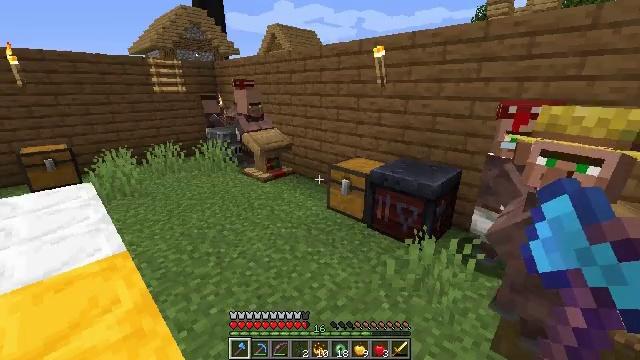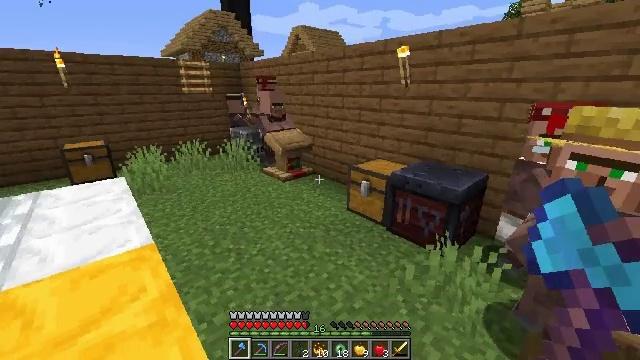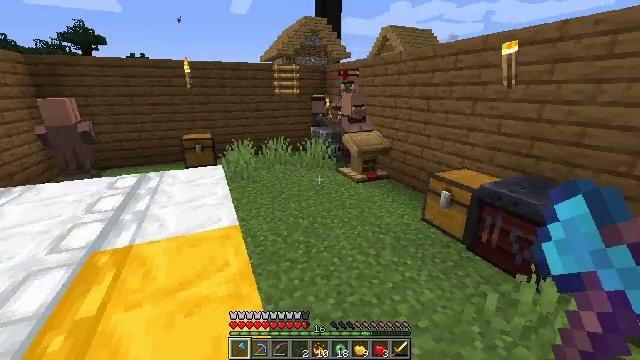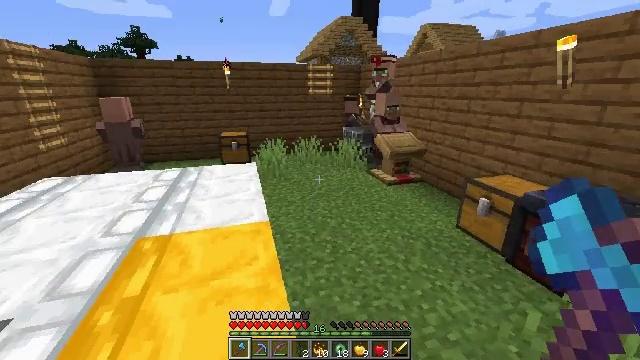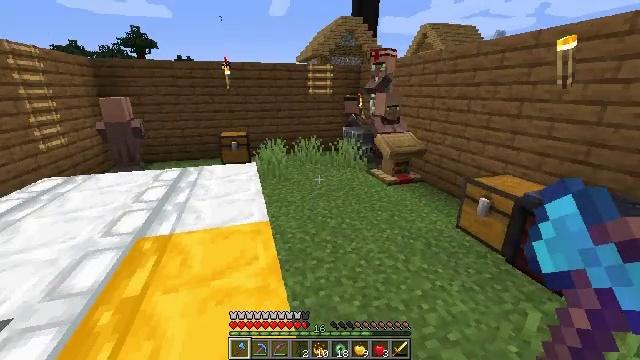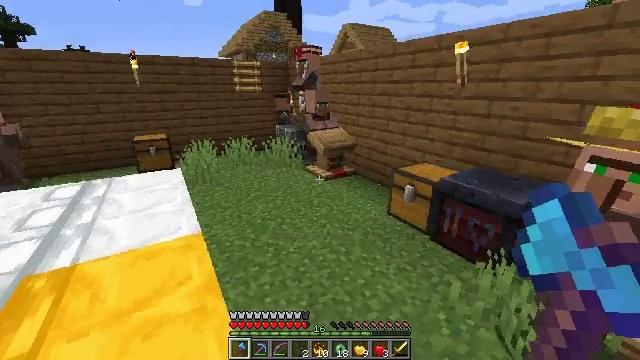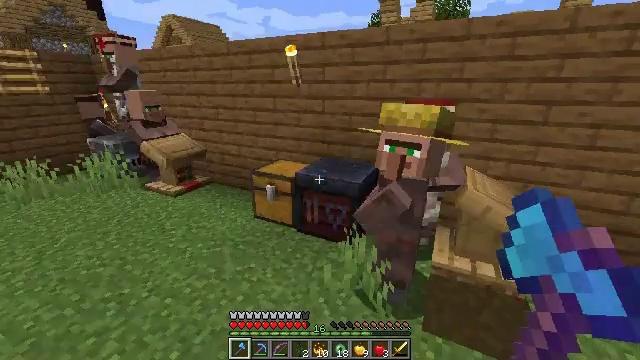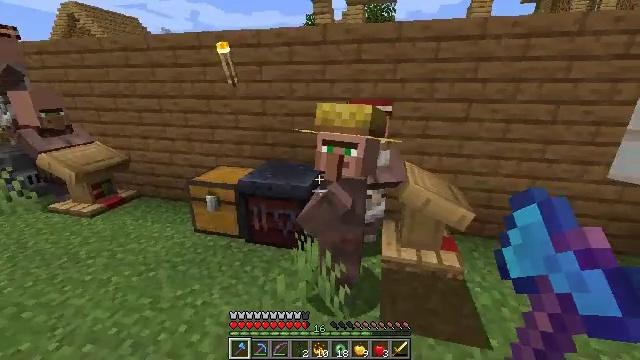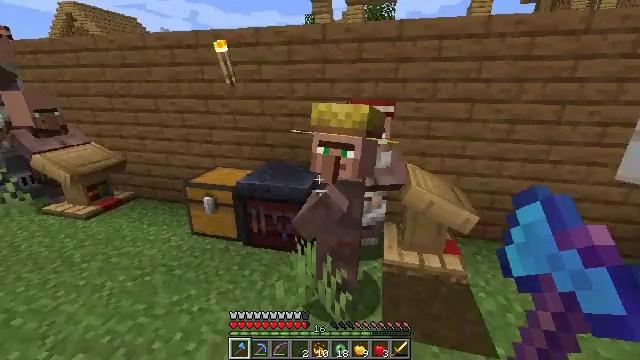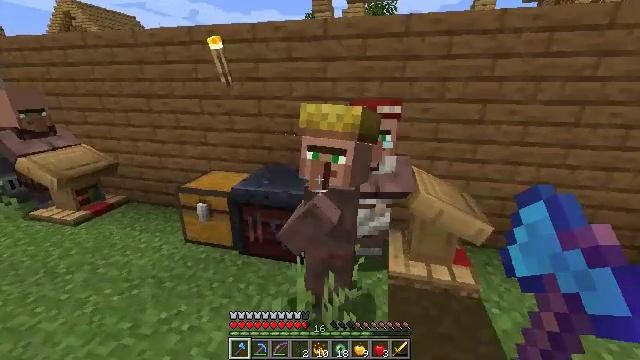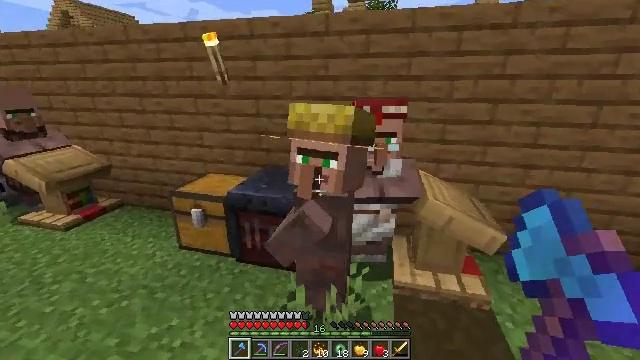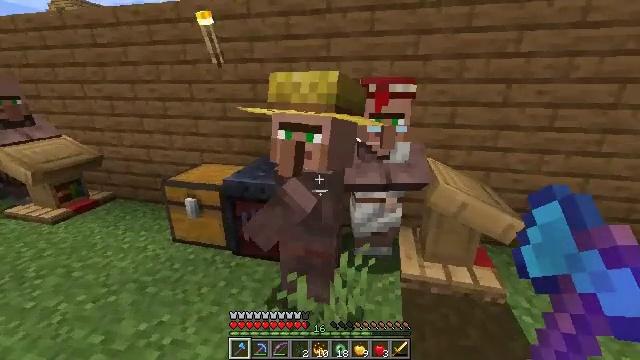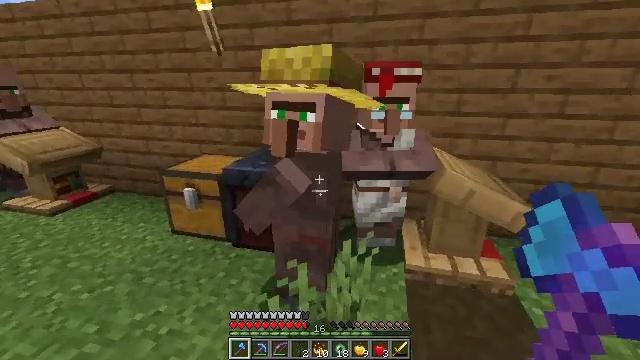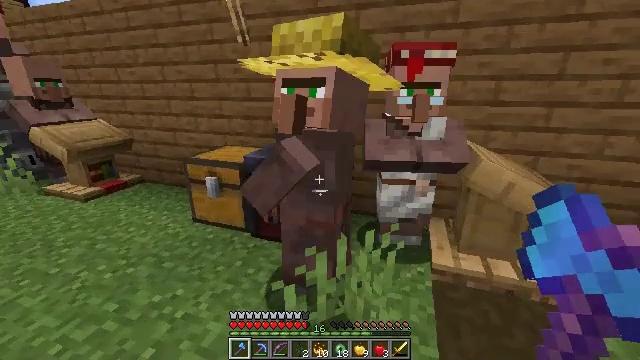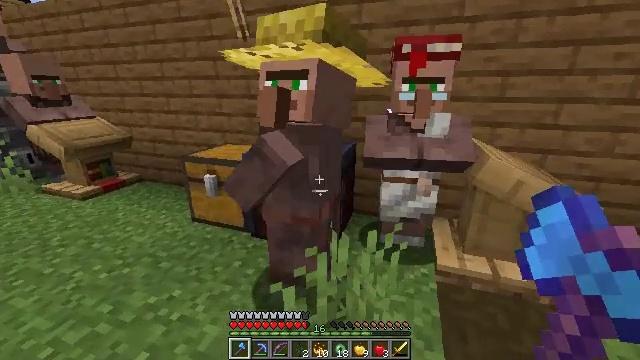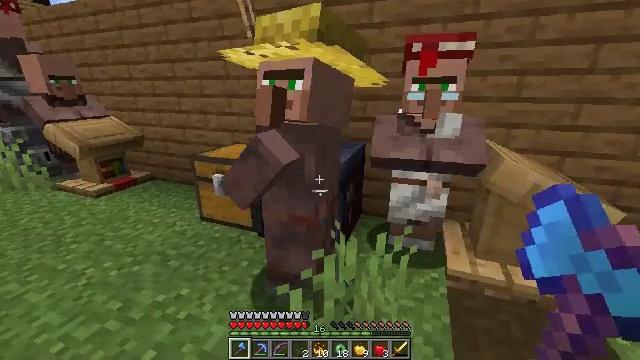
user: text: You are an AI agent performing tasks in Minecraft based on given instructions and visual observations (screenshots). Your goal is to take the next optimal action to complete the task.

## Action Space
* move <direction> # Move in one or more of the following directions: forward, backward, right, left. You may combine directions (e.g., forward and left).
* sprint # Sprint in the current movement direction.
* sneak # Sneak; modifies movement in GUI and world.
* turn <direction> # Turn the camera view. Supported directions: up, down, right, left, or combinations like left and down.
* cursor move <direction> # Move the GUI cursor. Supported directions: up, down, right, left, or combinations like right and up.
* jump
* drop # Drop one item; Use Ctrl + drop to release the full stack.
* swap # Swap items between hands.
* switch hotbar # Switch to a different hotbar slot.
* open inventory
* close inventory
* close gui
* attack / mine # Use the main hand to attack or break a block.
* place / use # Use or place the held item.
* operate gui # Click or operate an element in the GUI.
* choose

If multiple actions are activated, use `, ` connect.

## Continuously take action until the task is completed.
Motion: motion action
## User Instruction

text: Craft an apple.
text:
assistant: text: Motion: turn left
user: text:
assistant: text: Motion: turn left
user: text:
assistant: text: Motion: turn left
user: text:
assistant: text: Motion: no_op
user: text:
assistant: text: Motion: move forward, turn right
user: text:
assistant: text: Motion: move forward, turn right
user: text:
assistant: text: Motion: move forward, turn right
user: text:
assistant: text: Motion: move forward
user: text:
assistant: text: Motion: move forward
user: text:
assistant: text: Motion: no_op
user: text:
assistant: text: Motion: no_op
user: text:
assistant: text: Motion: no_op
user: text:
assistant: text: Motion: turn left
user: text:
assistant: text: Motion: no_op
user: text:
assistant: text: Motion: turn left, use / place
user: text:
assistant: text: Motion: turn left, use / place
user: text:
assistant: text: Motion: use / place
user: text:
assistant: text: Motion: use / place
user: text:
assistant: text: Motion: no_op
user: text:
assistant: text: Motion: open gui
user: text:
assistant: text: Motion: no_op
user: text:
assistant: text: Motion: no_op
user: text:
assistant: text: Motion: no_op
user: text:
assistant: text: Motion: cursor move left
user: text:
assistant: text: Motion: cursor move left
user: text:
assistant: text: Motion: no_op
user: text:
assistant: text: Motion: no_op
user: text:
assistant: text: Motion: no_op
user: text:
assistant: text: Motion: no_op
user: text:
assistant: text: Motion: no_op